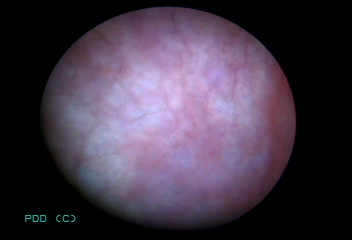
Modality: BLC
Class: Normal mucosa
Bladder cancer association: No